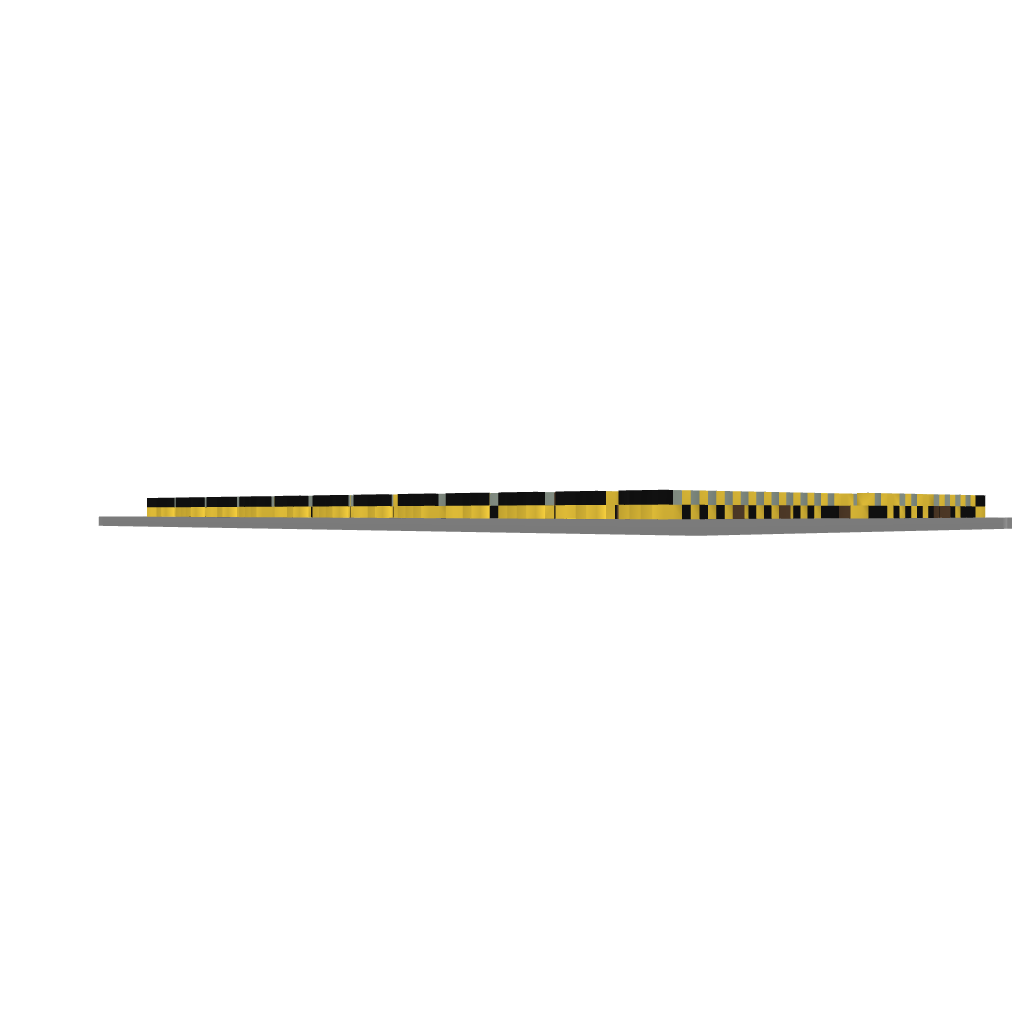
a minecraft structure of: Skyrim theme note blocks